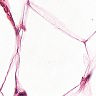
Metastatic tissue present: no